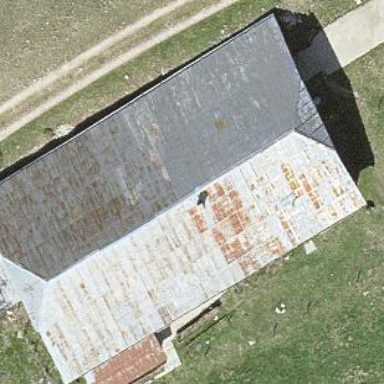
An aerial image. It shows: Farm building.